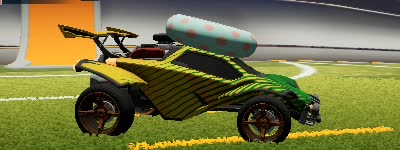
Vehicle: octane